【题型】填空题　【知识点】平面几何　【难度】easy
如图，$\square ABCD$ 的对角线 $AC$、$BD$ 相交于点 $O$，$BD \perp BC$，$AD=6$，$AB=10$，则 $AO=$ \underline{\quad\quad\quad}。

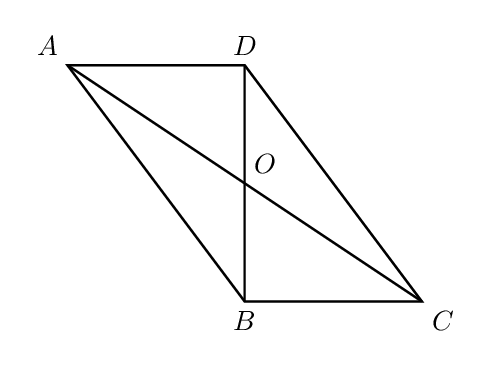
【解答】
【答案】$2\sqrt{13}$

【详解】解：$\because$ 四边形 $ABCD$ 是平行四边形，
$\therefore BO=DO=\dfrac{1}{2}BD$，$AD \parallel BC$。

$\because BD \perp BC$，
$\therefore BD \perp AD$。

$\because BD \perp BC$，$AD=6$，$AB=10$，
$\therefore BD=\sqrt{AB^2-AD^2}=\sqrt{10^2-6^2}=8$。

$\because$ 四边形 $ABCD$ 是平行四边形，
$\therefore BO=DO=\dfrac{1}{2}BD=4$。

$\therefore AO=\sqrt{AD^2+DO^2}=\sqrt{6^2+4^2}=2\sqrt{13}$。

故答案为：$2\sqrt{13}$。